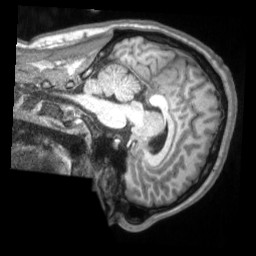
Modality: T1w
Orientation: sagittal
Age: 21
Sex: male